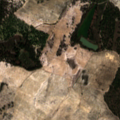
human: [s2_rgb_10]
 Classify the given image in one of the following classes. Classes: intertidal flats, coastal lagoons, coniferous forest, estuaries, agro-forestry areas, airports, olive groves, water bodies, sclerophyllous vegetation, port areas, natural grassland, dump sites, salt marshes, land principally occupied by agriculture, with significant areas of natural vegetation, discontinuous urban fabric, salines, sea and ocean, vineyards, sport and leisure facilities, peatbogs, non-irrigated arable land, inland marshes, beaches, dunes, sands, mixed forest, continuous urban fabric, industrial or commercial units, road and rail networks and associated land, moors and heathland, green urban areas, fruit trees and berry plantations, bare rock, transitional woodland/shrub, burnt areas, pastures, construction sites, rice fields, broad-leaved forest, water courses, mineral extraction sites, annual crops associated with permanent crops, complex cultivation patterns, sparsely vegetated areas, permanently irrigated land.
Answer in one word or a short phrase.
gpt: land principally occupied by agriculture, with significant areas of natural vegetation, broad-leaved forest, coniferous forest, transitional woodland/shrub